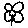
Label: flower